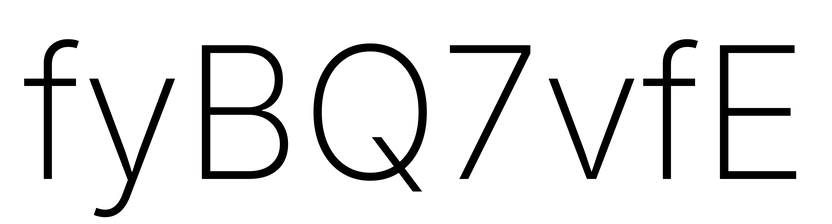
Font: Inter_ExtraLight